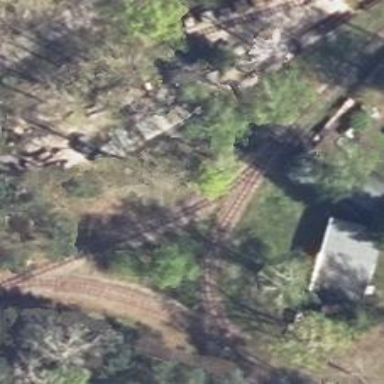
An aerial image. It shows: Preserved narrow gauge railway.